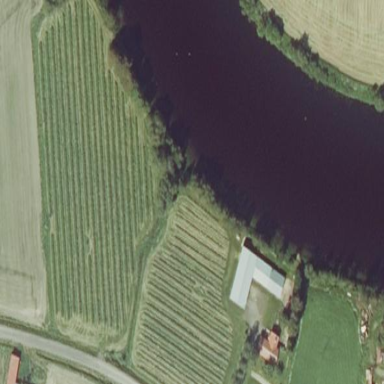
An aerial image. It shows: Orchard.